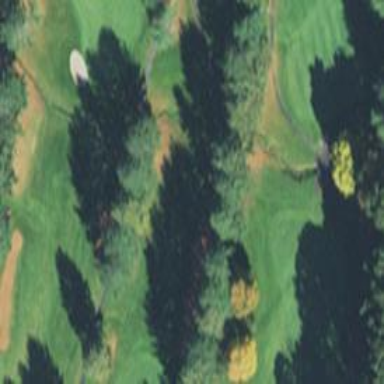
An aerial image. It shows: Path on bridge over golf course.